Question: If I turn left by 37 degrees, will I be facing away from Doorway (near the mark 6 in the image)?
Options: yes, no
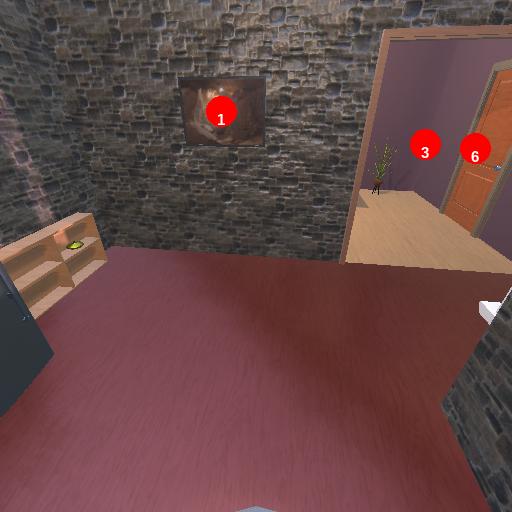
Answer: yes